Field crop: maize
Growth stage: 1
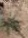
Species: salsola